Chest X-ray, PA view. Patient: 51 years old, sex M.
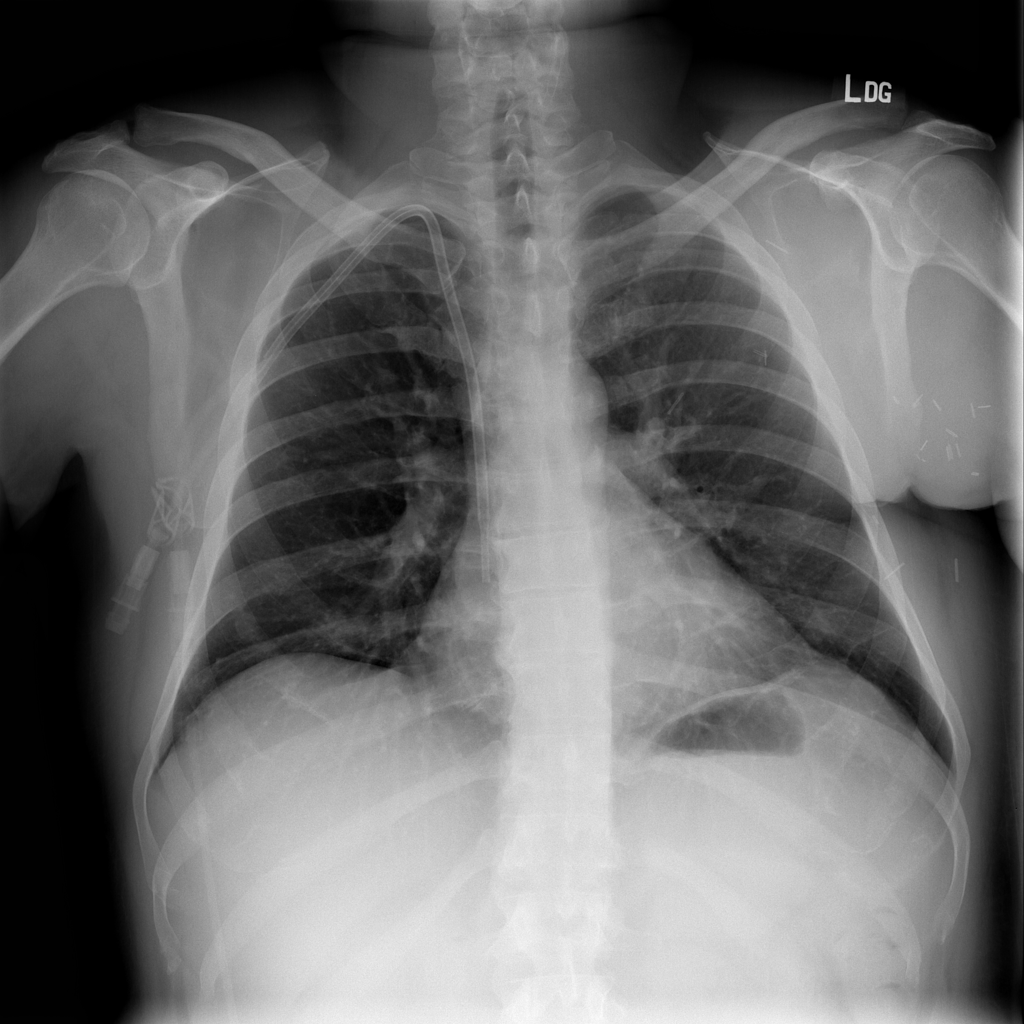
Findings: No Finding